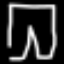
Label: pants